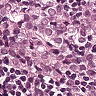
Metastatic tissue present: yes